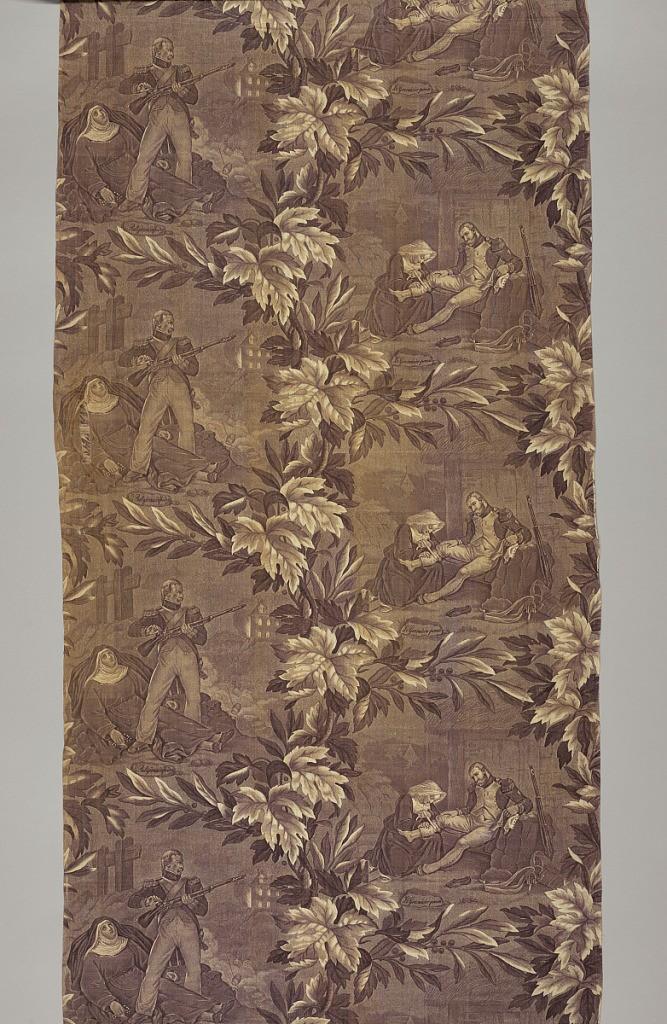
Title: The Grenadier and the Nun
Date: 1849
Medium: cotton Technique: printed by engraved roller on plain weave
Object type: Textile
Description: Two scenes, captioned in french, showing a nun and a grenadier within a grid of branches, leaves and berries. In brown on white.